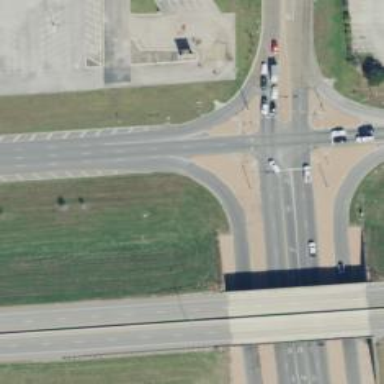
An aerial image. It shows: Secondary link road leading to turnaround junction.